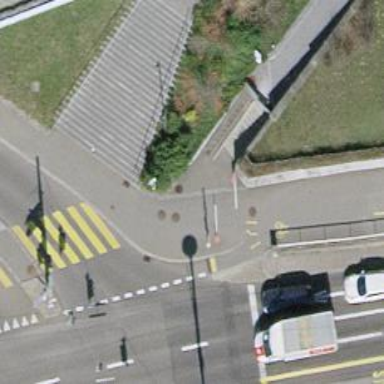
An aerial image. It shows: Set of steps on the road.